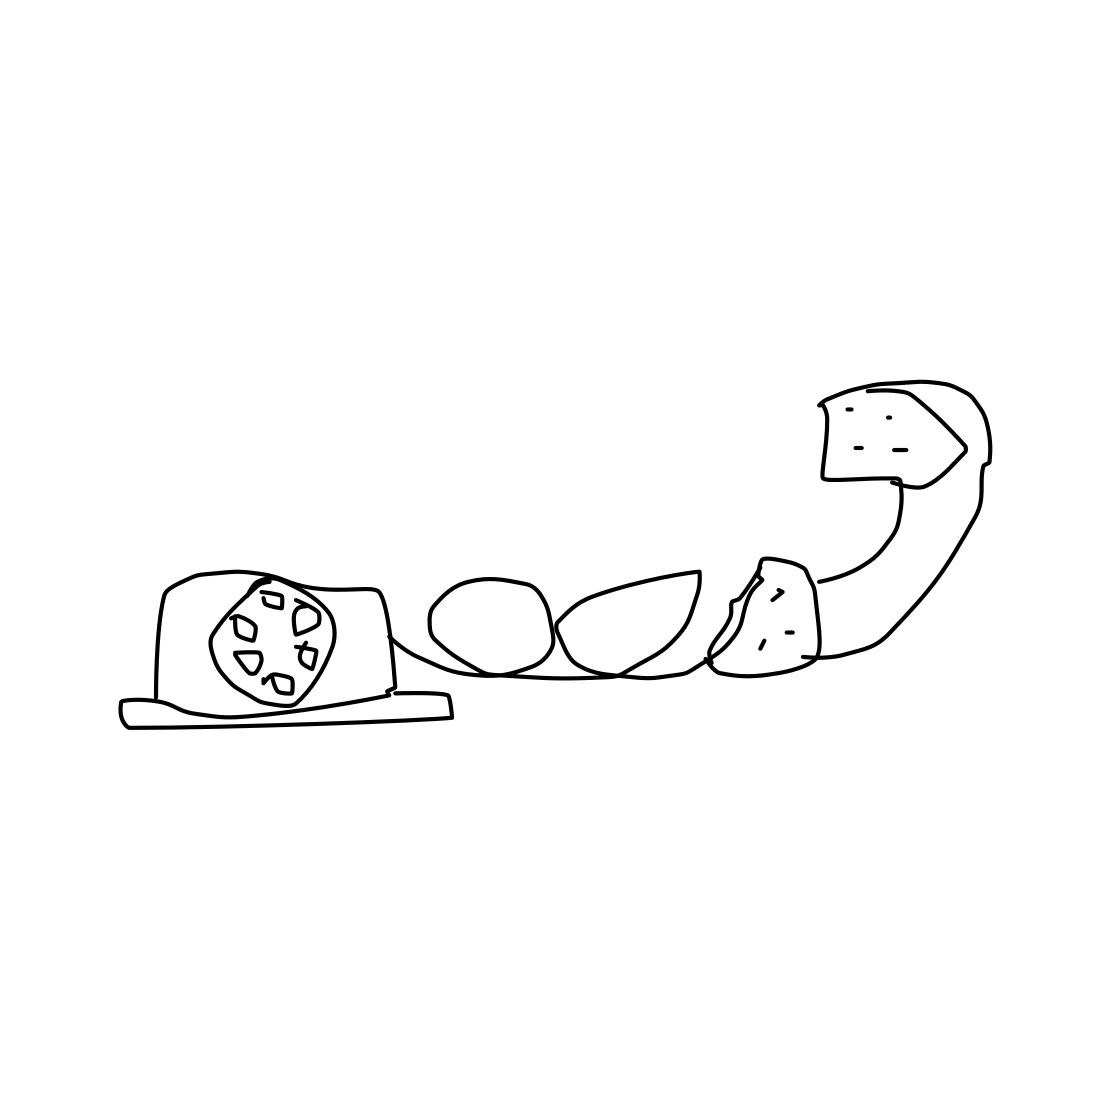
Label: telephone